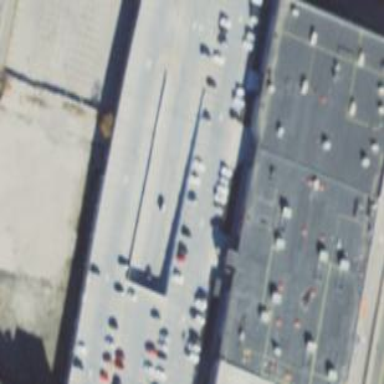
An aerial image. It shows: Multi-storey parking building.